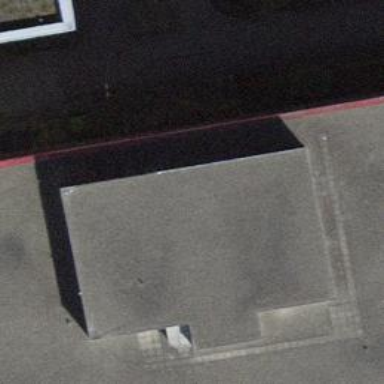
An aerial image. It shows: Office building.